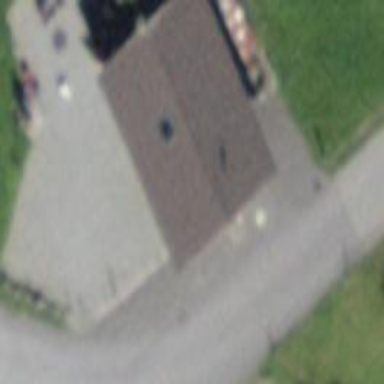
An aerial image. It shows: Building with gabled roof oriented across.